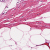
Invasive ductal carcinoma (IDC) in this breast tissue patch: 0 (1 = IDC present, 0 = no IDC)